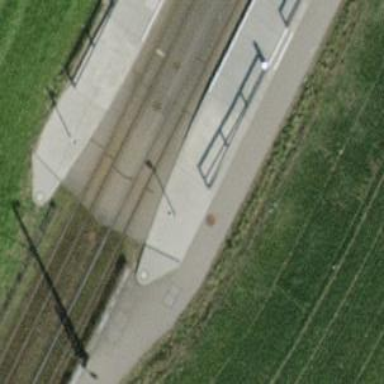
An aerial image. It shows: Railway crossing.